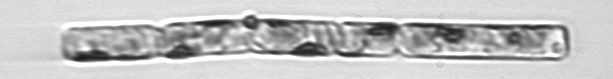
Label: Guinardia_delicatula